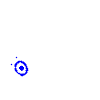
Particle: pion